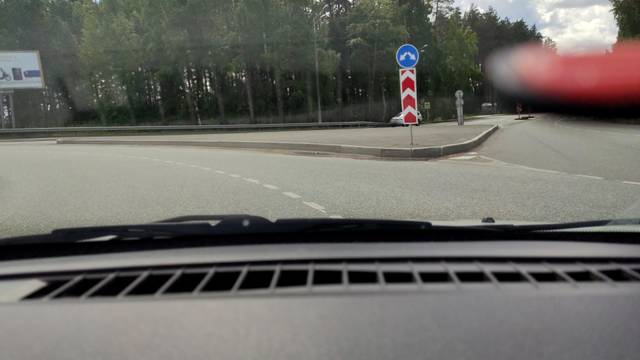
Region: Russia
Coordinates: 58.042, 56.186